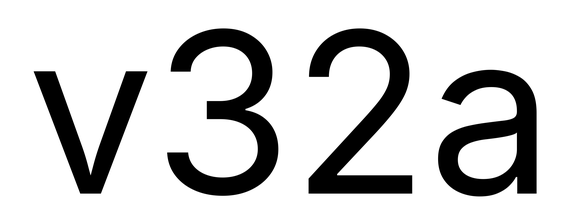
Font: Inter_Regular